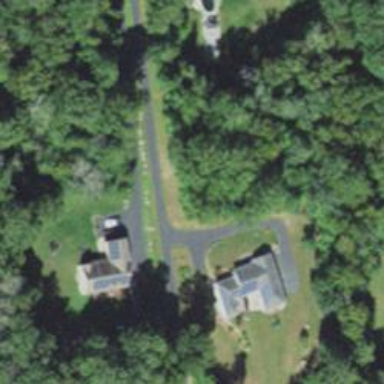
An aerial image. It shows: Residential driveway designated as service road.